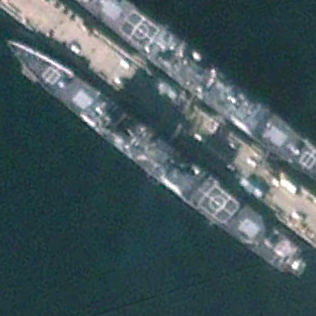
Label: cruiser